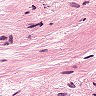
Metastatic tissue present: no